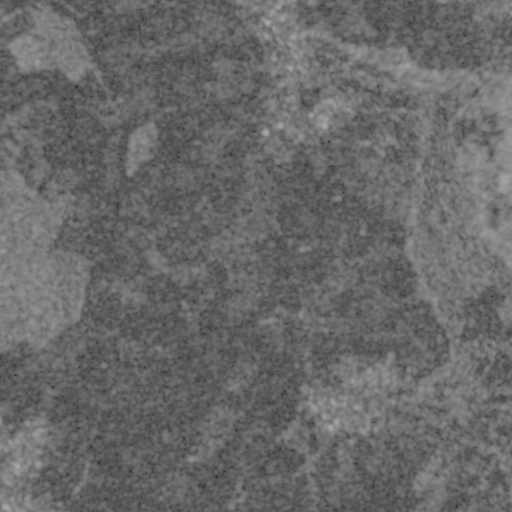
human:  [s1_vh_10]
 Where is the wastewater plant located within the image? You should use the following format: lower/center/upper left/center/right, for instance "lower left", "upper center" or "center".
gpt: The wastewater plant is located in the upper right of the image.
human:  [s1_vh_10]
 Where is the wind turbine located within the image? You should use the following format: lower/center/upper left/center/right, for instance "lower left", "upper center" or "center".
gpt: The wind turbine is located in the center right of the image.
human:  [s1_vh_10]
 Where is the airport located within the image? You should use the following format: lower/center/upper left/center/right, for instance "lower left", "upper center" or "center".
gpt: There is no airport in the image.

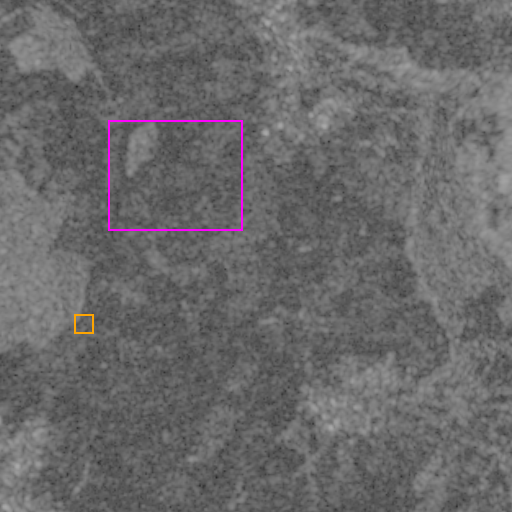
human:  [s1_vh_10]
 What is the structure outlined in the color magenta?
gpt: The structure outlined in magenta is a crop field.
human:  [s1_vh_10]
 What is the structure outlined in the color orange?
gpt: The structure outlined in orange is a park.
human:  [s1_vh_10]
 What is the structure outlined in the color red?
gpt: There is no red outline.